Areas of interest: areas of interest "Scenic Spot"
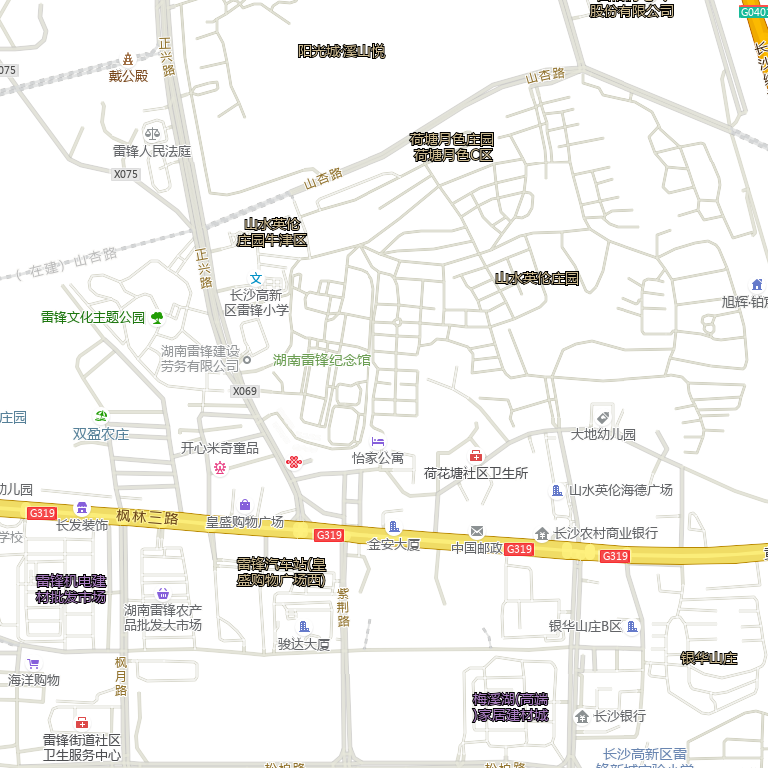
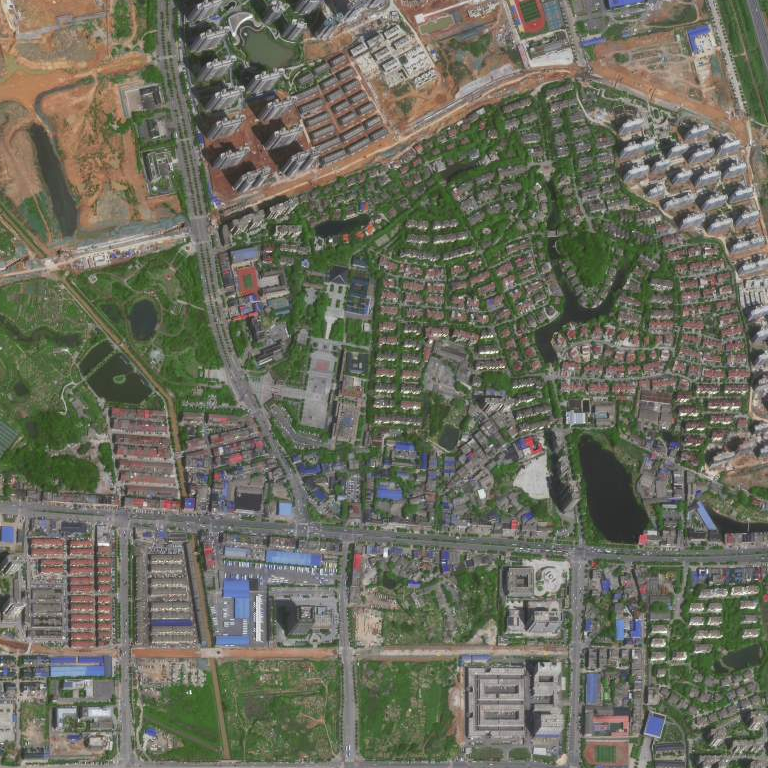